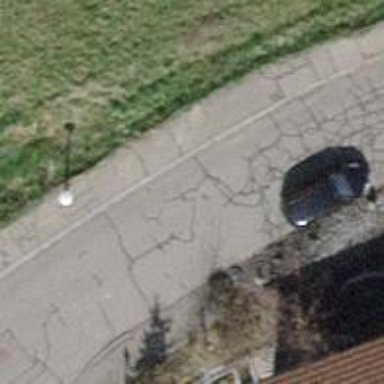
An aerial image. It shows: Paved residential road.